Question: Does anyone know what is the widget used ? I know there's an ActionBar tab, but this doesn't look like a tab view either from the examples I've seen.

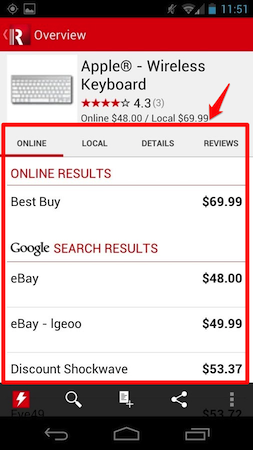
Answer: It is viewpager. Here is the link - <URL>